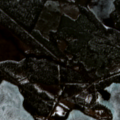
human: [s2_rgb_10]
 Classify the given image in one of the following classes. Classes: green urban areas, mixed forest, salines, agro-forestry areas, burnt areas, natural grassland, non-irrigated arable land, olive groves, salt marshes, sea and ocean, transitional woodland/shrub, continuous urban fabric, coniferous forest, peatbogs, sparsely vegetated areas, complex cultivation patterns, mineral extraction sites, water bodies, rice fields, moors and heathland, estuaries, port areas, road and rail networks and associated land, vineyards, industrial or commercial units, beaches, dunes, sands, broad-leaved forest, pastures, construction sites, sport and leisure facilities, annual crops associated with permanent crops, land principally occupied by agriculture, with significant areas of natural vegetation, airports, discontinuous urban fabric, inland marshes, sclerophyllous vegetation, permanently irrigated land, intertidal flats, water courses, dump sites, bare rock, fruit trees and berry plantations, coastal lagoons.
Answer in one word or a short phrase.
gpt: coniferous forest, water bodies